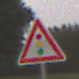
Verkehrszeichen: Lichtzeichenanlage
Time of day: SunriseSunset
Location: Outdoor (Nature)
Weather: Clear
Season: NotSpecified
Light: Natural